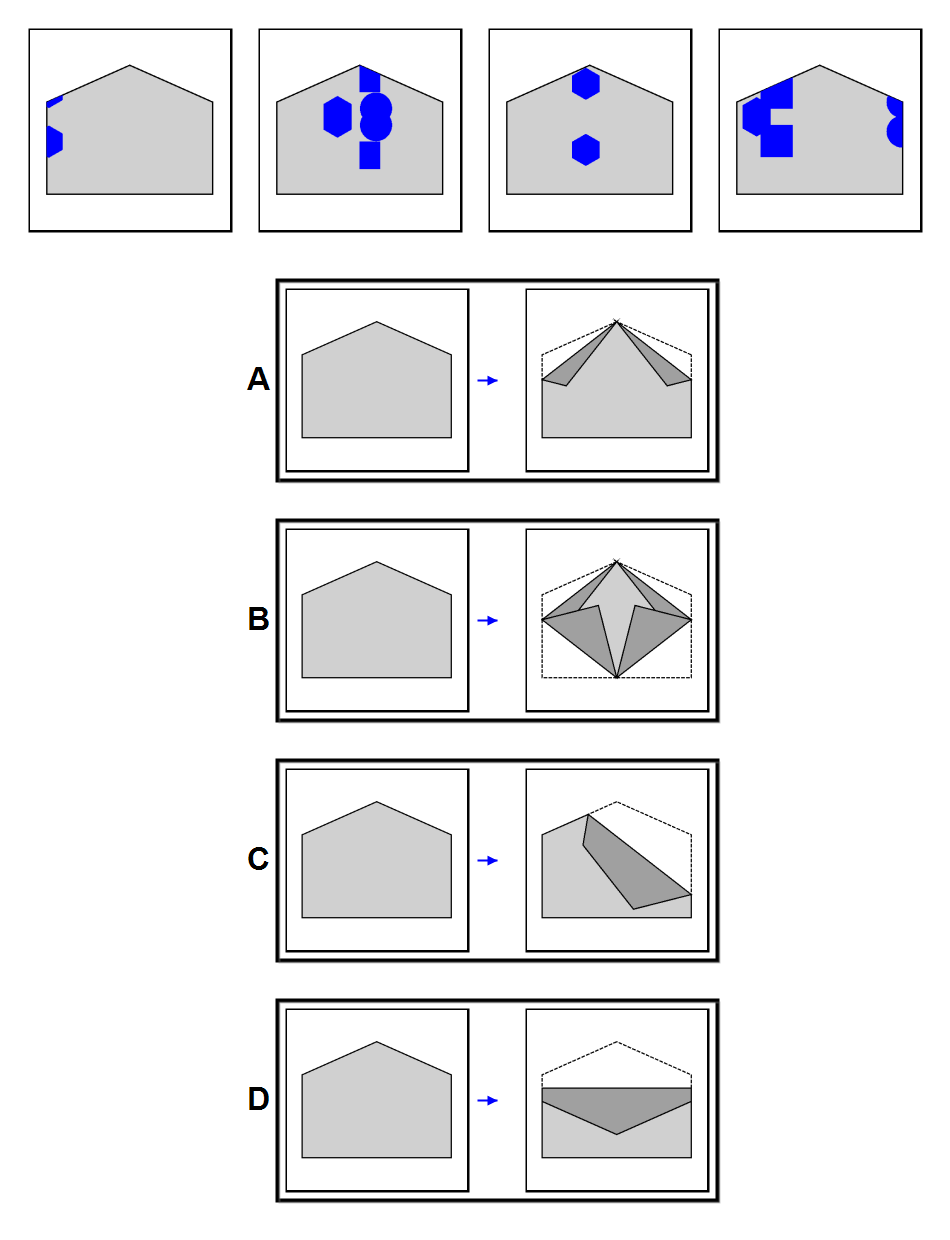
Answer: D